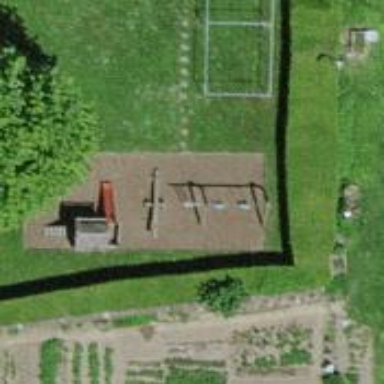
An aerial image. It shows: Playground area for leisure activities on the land.